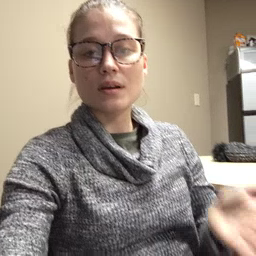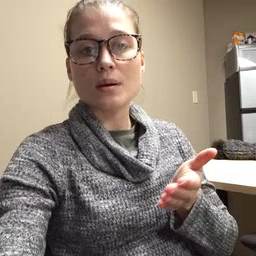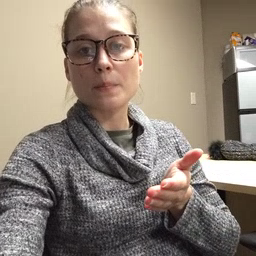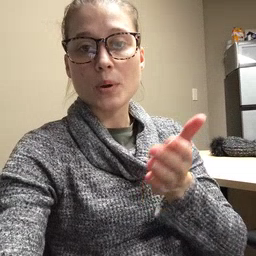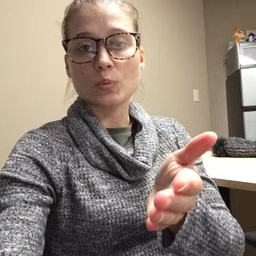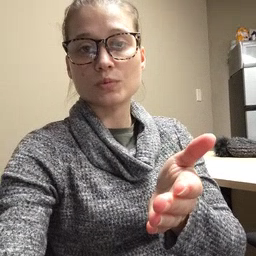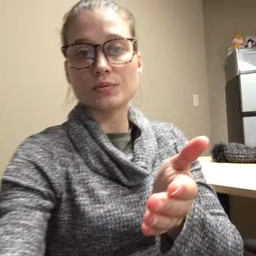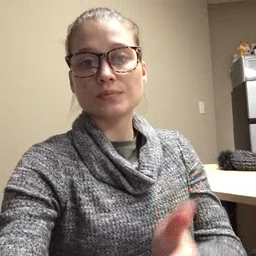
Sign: boat